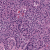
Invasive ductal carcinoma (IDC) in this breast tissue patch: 1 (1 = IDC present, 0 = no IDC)